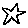
Label: star